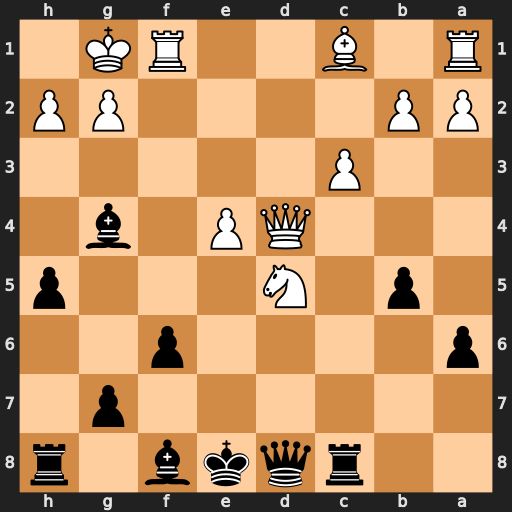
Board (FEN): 2rqkb1r/6p1/p4p2/1p1N3p/3QP1b1/2P5/PP4PP/R1B2RK1
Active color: b
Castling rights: k
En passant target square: -
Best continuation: Bc5 Be3 Bxd4